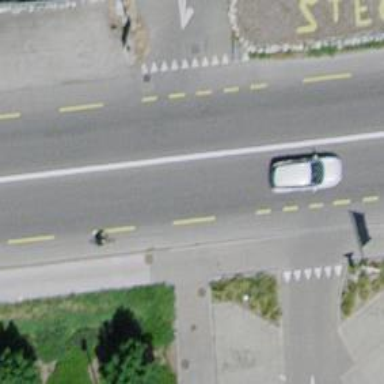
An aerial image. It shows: Primary highway with asphalt surface. It also has lane for cyclists on both sides.